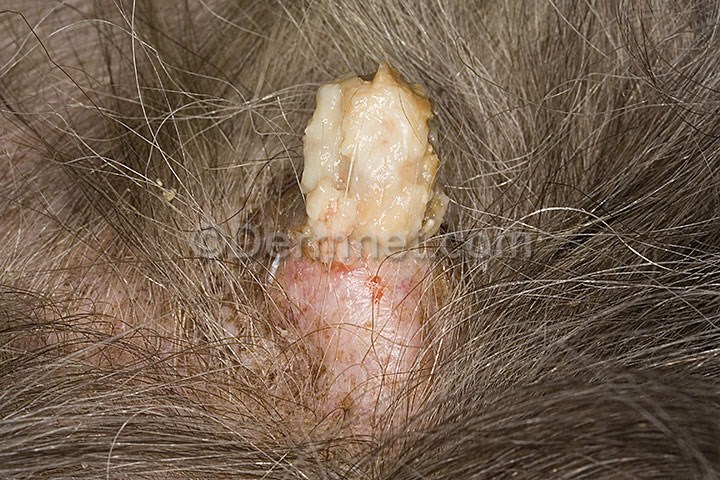
Disease: Seborrheic Keratoses and other Benign Tumors